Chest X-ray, PA view. Patient: 55 years old, sex M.
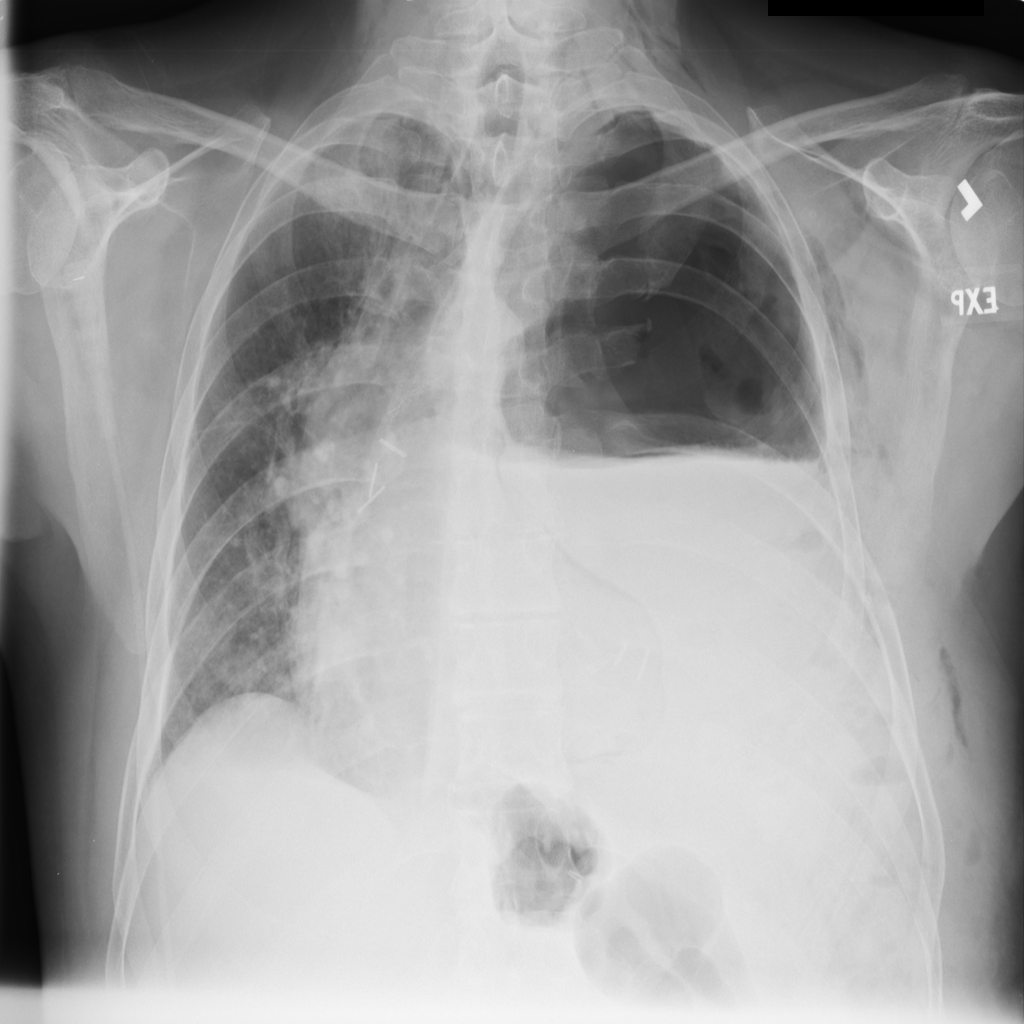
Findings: Emphysema